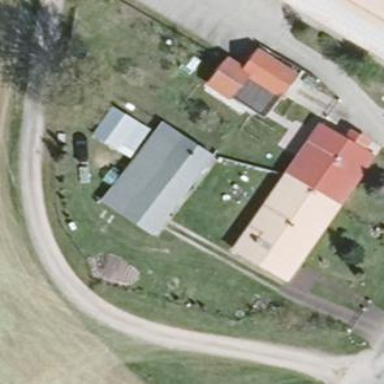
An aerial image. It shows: Building with gabled grey roof. The roof orientation is along the building.